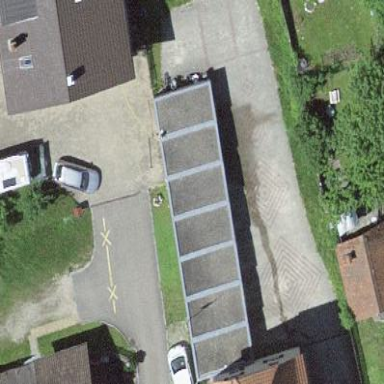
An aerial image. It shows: Garage building.